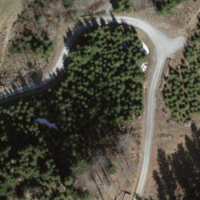
EUNIS habitat code: 43
Species observed at this site:
Petasites albus
Tussilago farfara